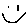
Label: smiley face